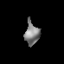
Tissue: lung
Cell type: Epithelial cells
Senescence score: 0.2303
Nuclear area (px): 326
Mean DAPI intensity: 125.518